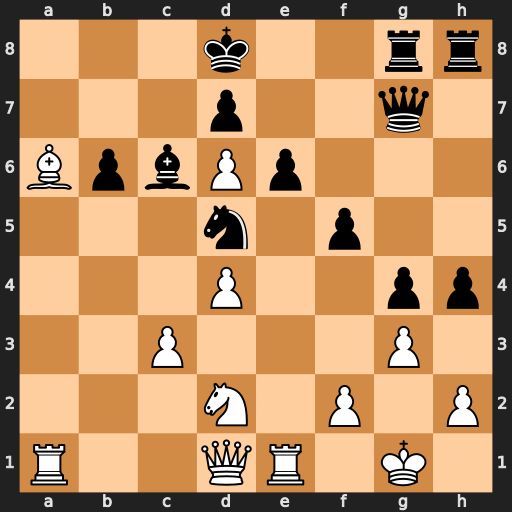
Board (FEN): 3k2rr/3p2q1/BpbPp3/3n1p2/3P2pp/2P3P1/3N1P1P/R2QR1K1
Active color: w
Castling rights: -
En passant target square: -
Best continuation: Bb5 hxg3 Bxc6 gxf2+ Kxf2